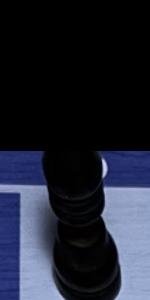
Label: Bishop_Black